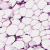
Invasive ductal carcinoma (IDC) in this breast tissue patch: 0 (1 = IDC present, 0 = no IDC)